Question: I turned on Unity Catalog for our workspace. Now a job cluster has an access mode setting. (<URL> I can manually change this setting on the UI:

But how do I control this setting when creating the job through 'databricks jobs create --json-file X.json'?
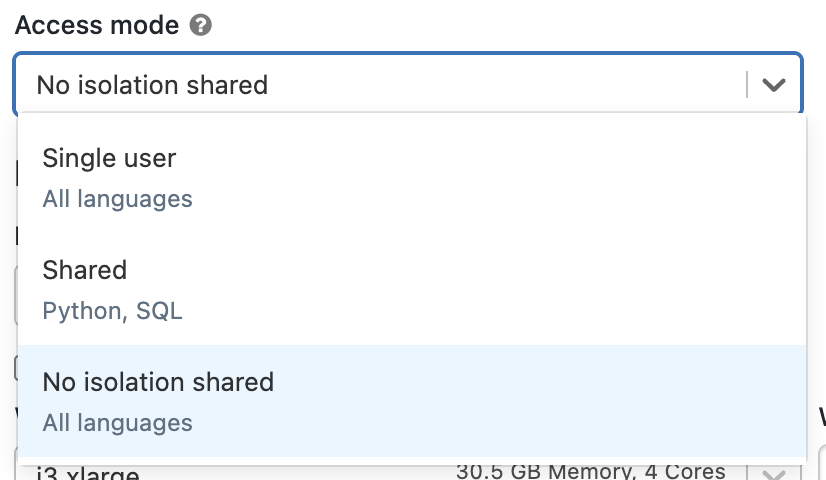
Answer: You need to specify the 'data_security_mode' with value '"NONE"' in the cluster definition (for some reason it's missing from API docs, but you can find details in the <URL>. But really it should be the default value, so you don't need to explicitly specify it.